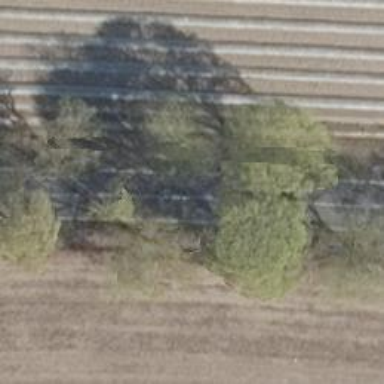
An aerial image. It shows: Row of trees in natural setting.